Question: I've used Bootstraps dropdown menus a bunch of times but I'm running into issues using Bootstraps breadcrumb. The dropdown is falling behind the breadcrumb (See picture). I've tried adding a z-index to the dropdown but that didn't work. Any ideas?

Here's my code:
'''
<div class="headercontainer">
<%= link_to image_tag("ep_small.png"), "#", class: 'intlogo' %>
<ul>
<li><%= link_to "Associations", organizations_path %></li>
<li class="dropdown">
<a href="#" class="dropdown-toggle" data-toggle="dropdown" data-hover="dropdown" data-close-others="false">
Operations <b class="caret"></b>
</a>
<ul class="dropdown-menu">
<li><a tabindex="-1" href="#">Wrap Companies</a></li>
</ul>
</li>
<li><%= link_to "logout", destroy_user_session_path, method: :delete %></li>
</ul>
</div>
'''
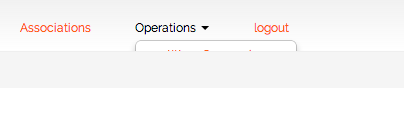
Answer: This is likely a css styling issue. When I run the setup as you describe above on an out-of-the-box instance of Bootstrap, the dropdown is not clipped. See <URL>.
'''
<div>
<ul class="breadcrumb">
<li><a href="#">Link1</a></li>
<li class="dropdown">
<a href="#" class="dropdown-toggle" data-toggle="dropdown">
Operations <b class="caret"></b>
</a>
<ul class="dropdown-menu">
<li><a href="#">Operations 1</a></li>
<li><a href="#">Operations 2</a></li>
</ul>
</li>
<li><a href="#">Link2</a></li>
</ul>
</div>
'''